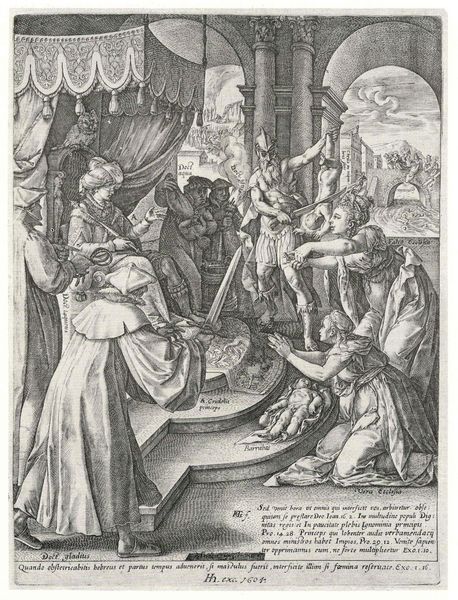
Titel: Quando obstetricabitis hebreus et partus
Künstler: Hendrik Goltzius
Institution: (Seriendruck)
Schlagwörter: mann, wolken, fluss, frauen, landschaft, menschen, bewegung, fenster, frau, grau, hüte, männer, schwarz, säule, säulen, weiss, zeichnung, gürtel, bart, richter, tot, ärmel, hände, vorhang, brücke, kind, schrift, bogen, grafik, graphik, baby, treppe, treppen, könig, soldaten, thron, stufen, podest, knie, bögen, arkade, orient, orientalisch, asien, druck, schwarzweiss, radierung, stich, schwert, streit, text, mäntel, herrscher, beten, flehen, mittelalter, knieende, audienz, baldachin, huldigung, tempel, töten, kupferstich, eule, turban, bitten, unterwerfung, sultan, säugling, mütter, urteil, schwarzweiß weiß, kalif, kindermord, teilen, aussciht, salomo, salomon, salomonisch, richtspruch, bömmel, das salomonische urteil, urtail, urteilsspruch, stefu, baldakin, inkonabel